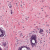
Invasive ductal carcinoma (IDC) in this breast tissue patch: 0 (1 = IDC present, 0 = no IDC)